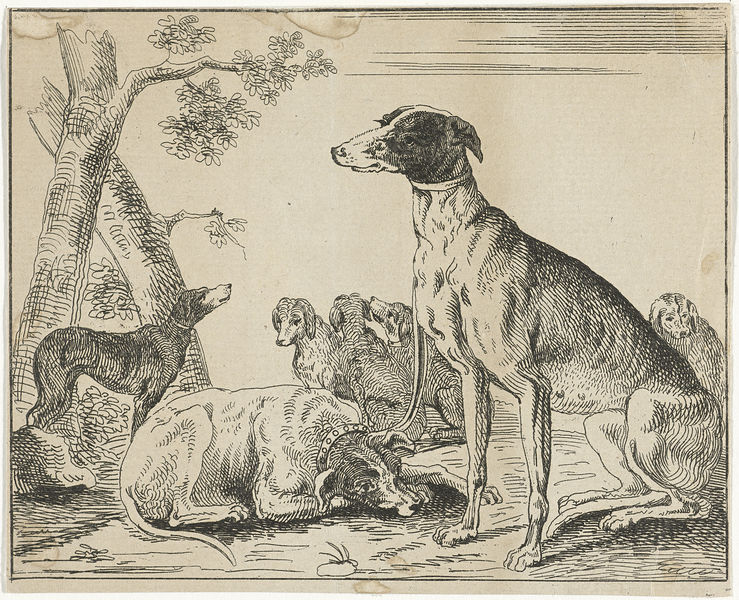
Titel: Hondenkennel
Künstler: Jan van den (I) Hecke
Standort: Amsterdam
Institution: Rijksmuseum
Schlagwörter: white, black, collar, gray, grey, nose, print, clouds, sky, stone, tree, ear, landscape, nature, trees, eyes, feet, grass, drawing, paper, black and white, shadow, animals, dog, dogs, etching, leash, sketch, tail, pen, leaves, trunk, ink, ground, detail, ears, engraving, pencil, animal, legs, lines, branches, outdoors, paws, sleep, tan, branch, hatching, pet, noses, hound, engraved, hunter, cross hatch, trunks, wildlife, mystery, hunt, hounds, etch, pets, tree stump, pack, ribs, barking, stain, stained, linework, puppies, reproduction, hunters, tails, collars, canines, etsching, whippet, hidquarters, howling, sight hound